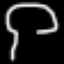
Label: mushroom